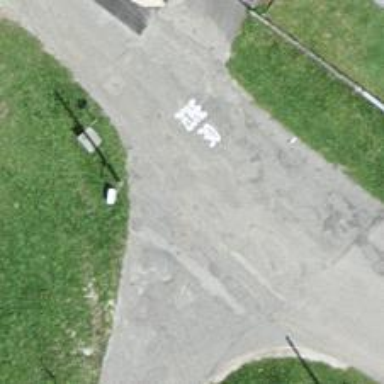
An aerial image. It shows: Orange guidepost providing information.